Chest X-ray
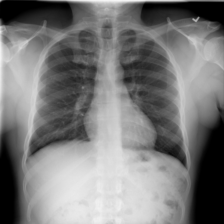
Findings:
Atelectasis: negative
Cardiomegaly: negative
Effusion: negative
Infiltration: positive
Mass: negative
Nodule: negative
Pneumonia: negative
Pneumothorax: negative
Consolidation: negative
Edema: negative
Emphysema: negative
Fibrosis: negative
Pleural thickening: negative
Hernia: negative